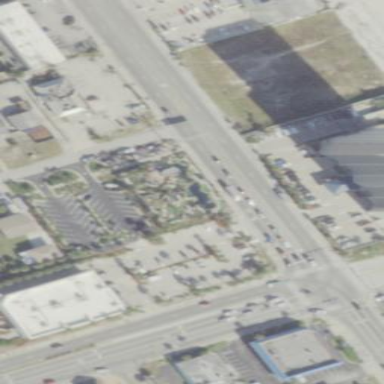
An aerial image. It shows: Miniature golf course.